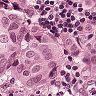
Metastatic tissue present: yes